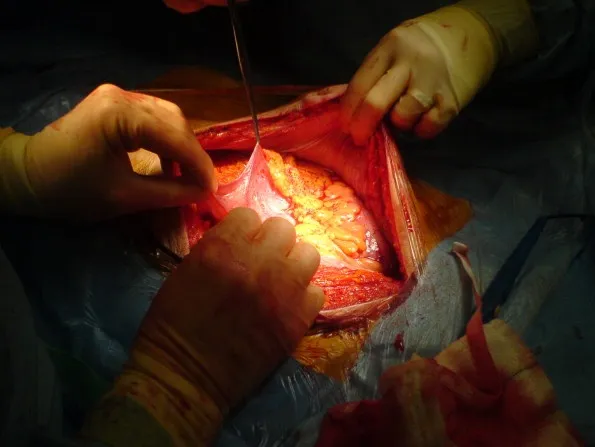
Peritoneal encaspulation of the small bowel observed after opening the abdomen.
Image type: medical_photograph (other_medical_photograph)